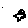
Label: bird